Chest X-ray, PA view. Patient: 21 years old, sex M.
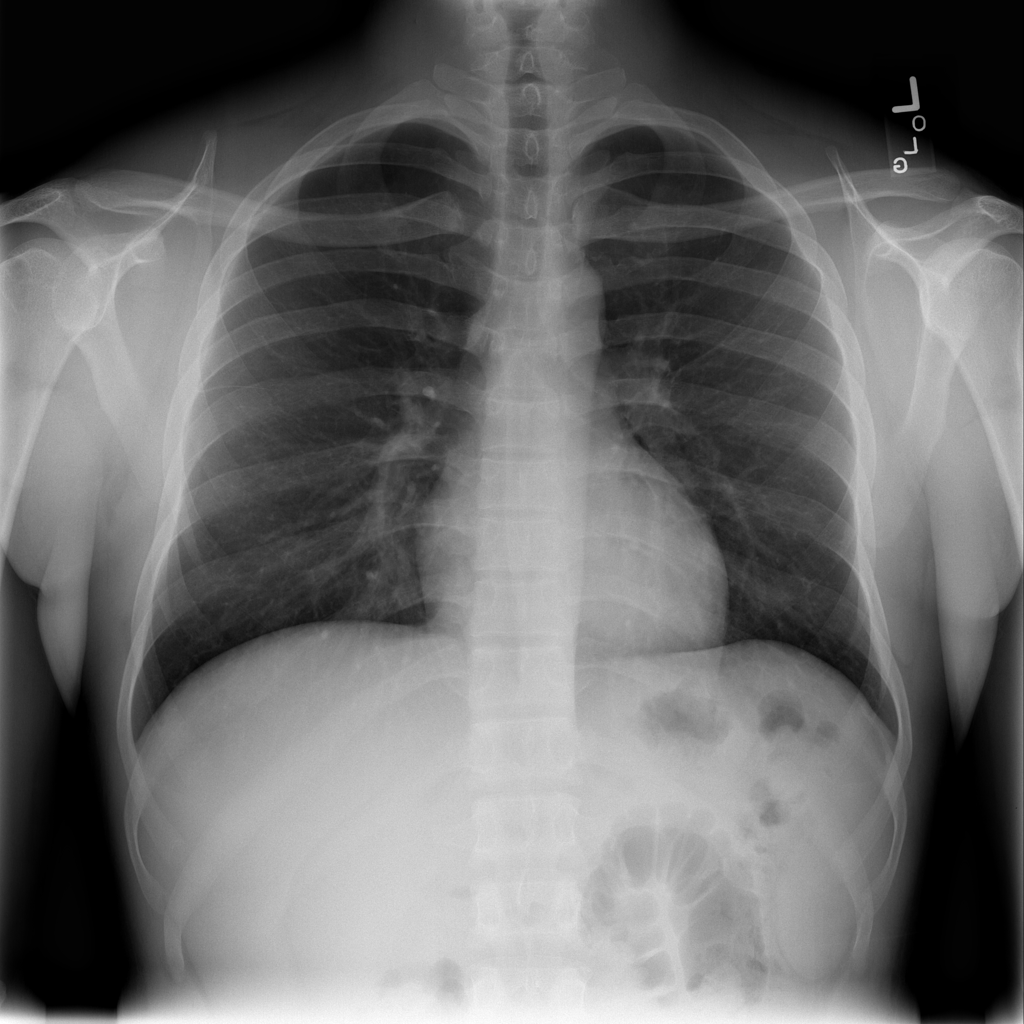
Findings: No Finding